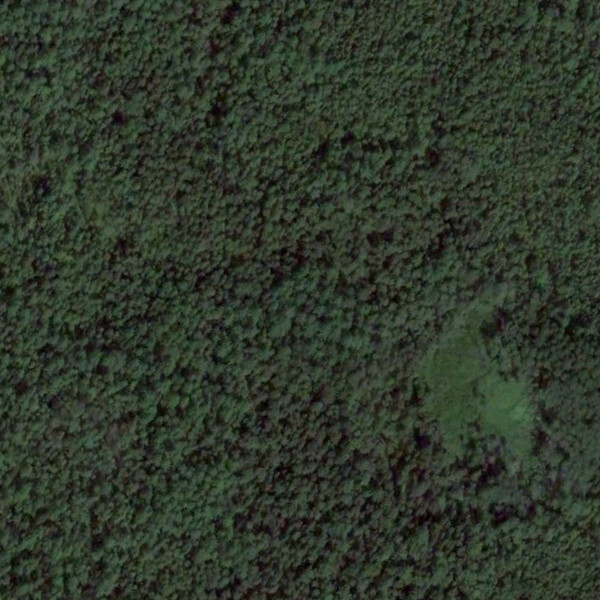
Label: Forest